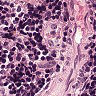
Metastatic tissue present: no